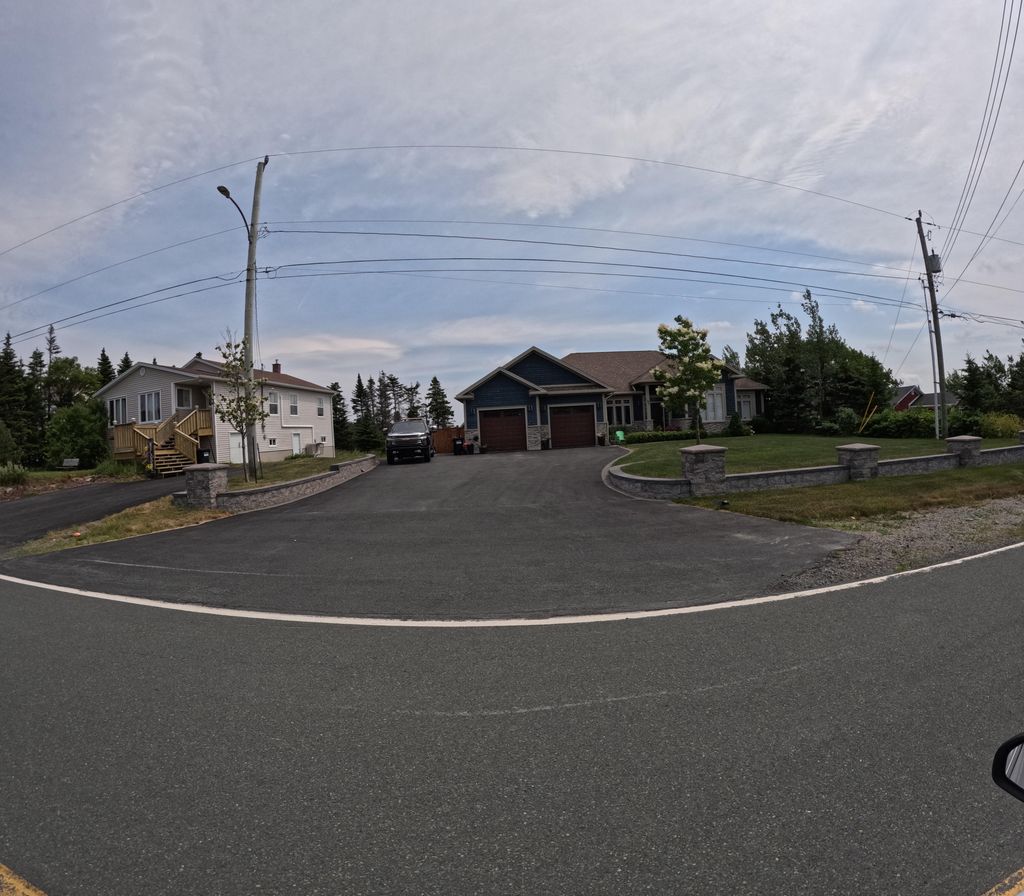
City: st_johns